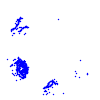
Particle: pion